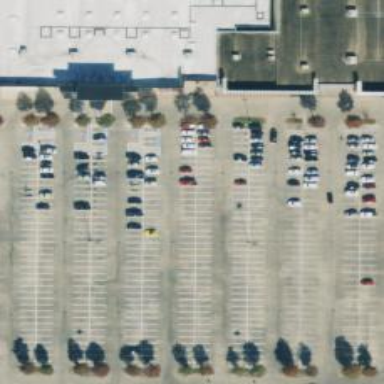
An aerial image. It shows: Parking space is available.